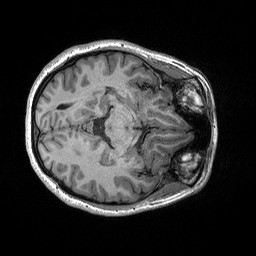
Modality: T1w
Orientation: axial
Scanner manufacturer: siemens
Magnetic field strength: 3 T
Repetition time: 2.3 s
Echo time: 0.00298 s